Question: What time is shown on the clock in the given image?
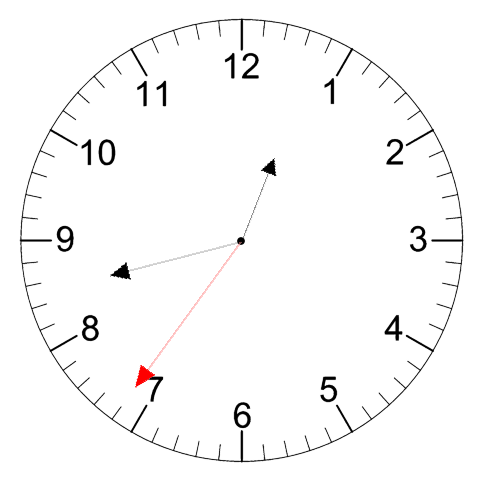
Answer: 12:42:36